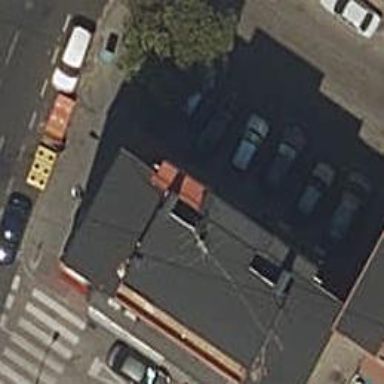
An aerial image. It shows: Fast food establishment.